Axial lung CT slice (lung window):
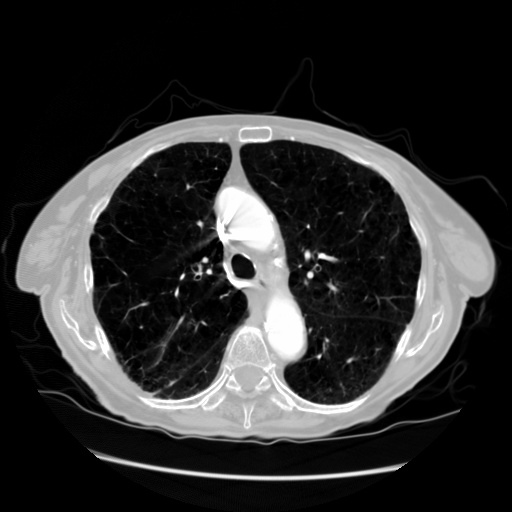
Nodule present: no